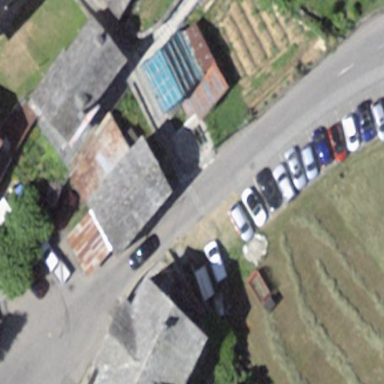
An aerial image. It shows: Street-side parking area.